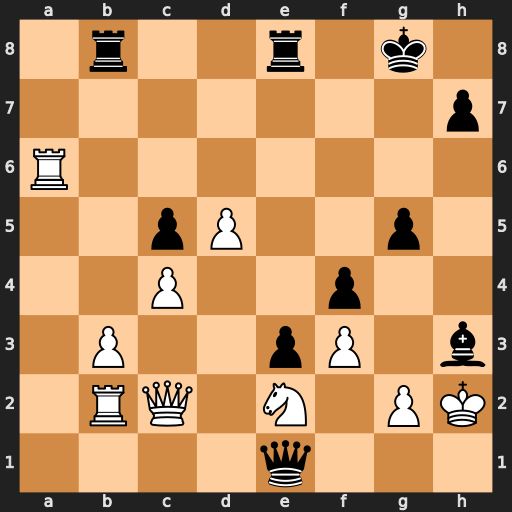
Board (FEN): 1r2r1k1/7p/R7/2pP2p1/2P2p2/1P2pP1b/1RQ1N1PK/4q3
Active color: w
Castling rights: -
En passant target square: -
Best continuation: Rh6 Rb7 Rxh3